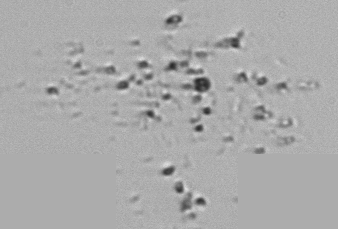
Label: Phaeocystis_debris